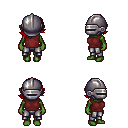
a pixel art fantasy rpg character, female body template, orc, green skin, maroon sleeveless shirt, metal pants, red swoop hairstyle, metal helm, four views (front, back, left, right), 2x2 character sprite sheet, small pixel art, hard edges, no anti-aliasing